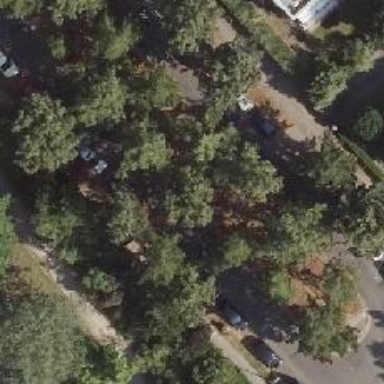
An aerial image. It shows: Avenue lined with deciduous broadleaved trees.